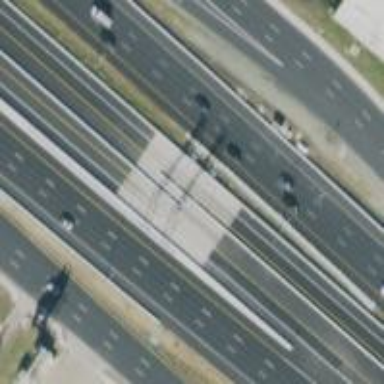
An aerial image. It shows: Toll gantry on the road.